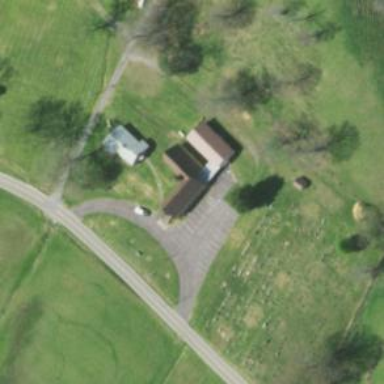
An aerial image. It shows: Cemetery.